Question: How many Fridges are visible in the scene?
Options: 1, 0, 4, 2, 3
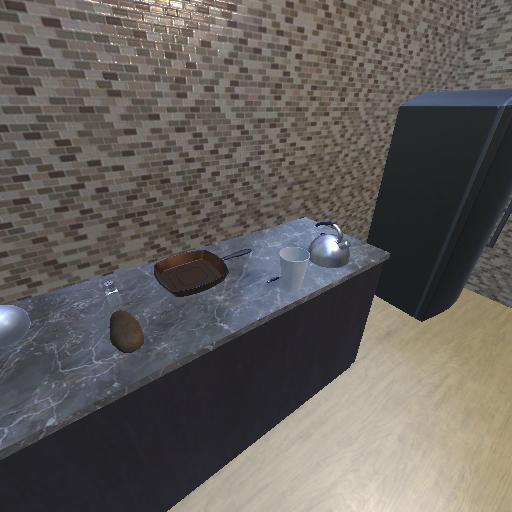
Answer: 1